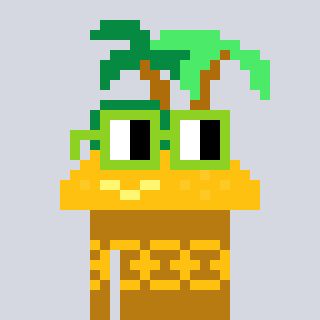
a pixel art character with square light green glasses, a island-shaped head and a gold-colored body on a cool background